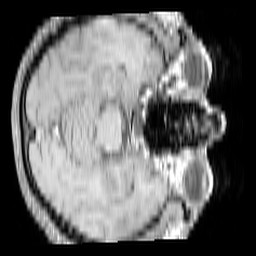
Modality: T1w
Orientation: axial
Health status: ill
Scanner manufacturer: philips
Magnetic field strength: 3 T
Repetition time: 0.3787 s
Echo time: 0.002908 s